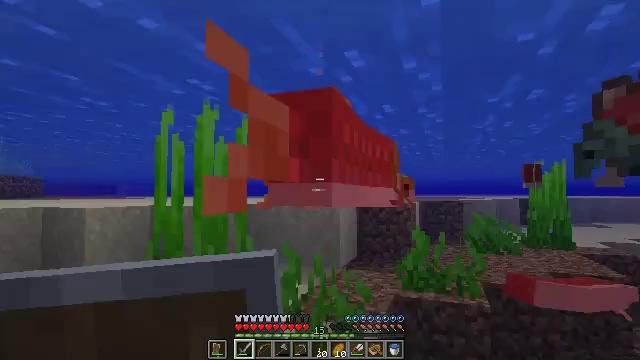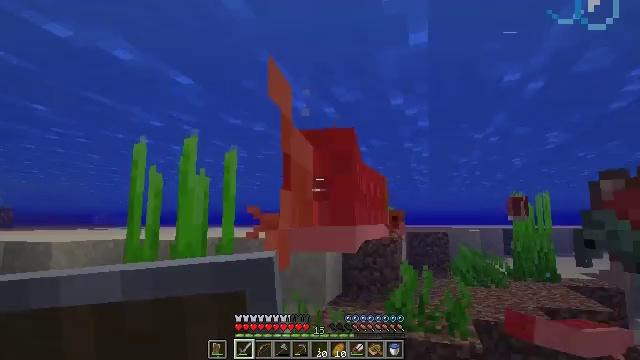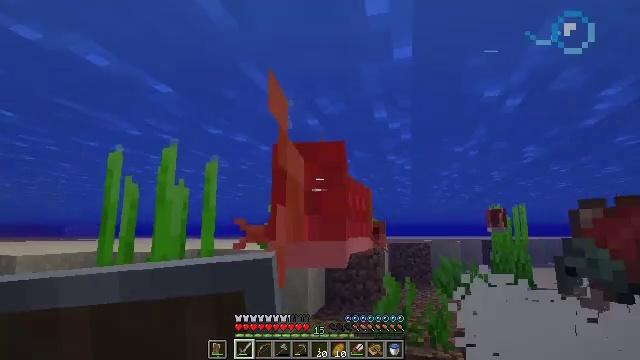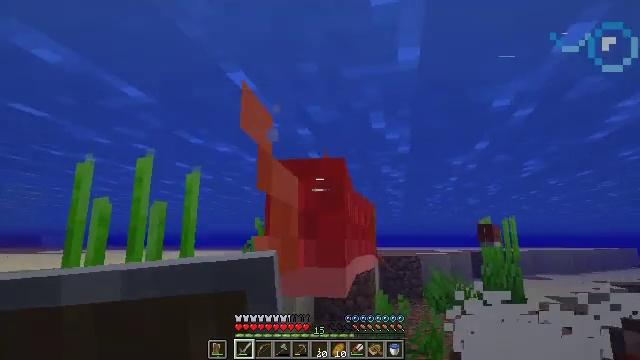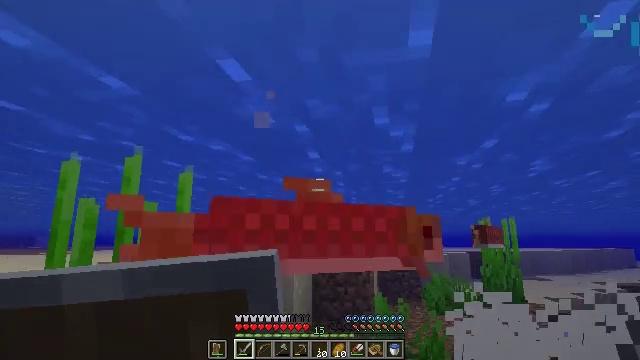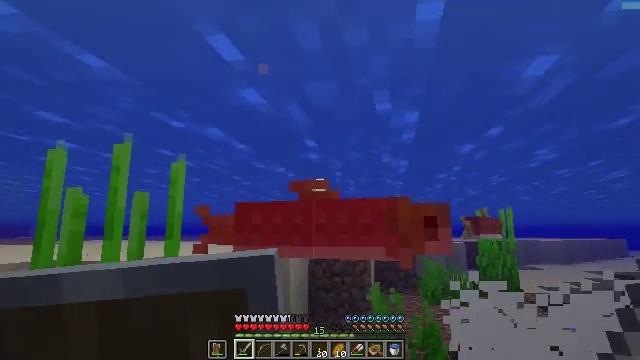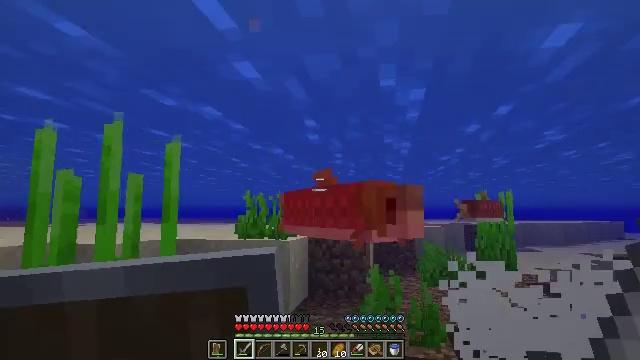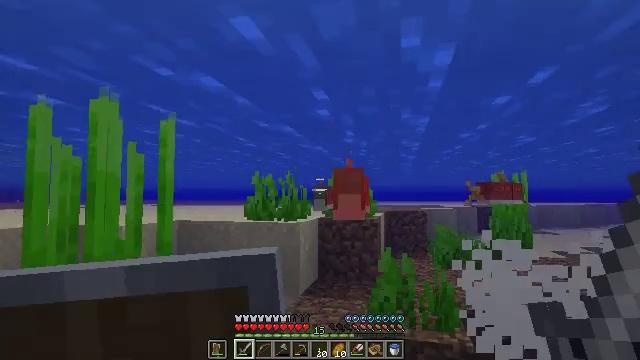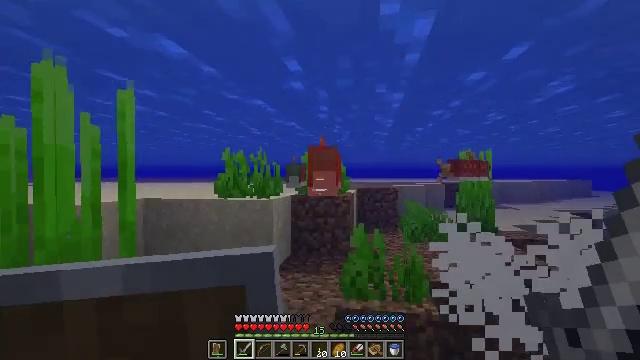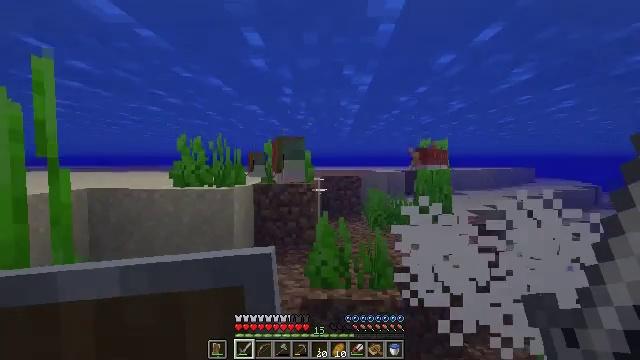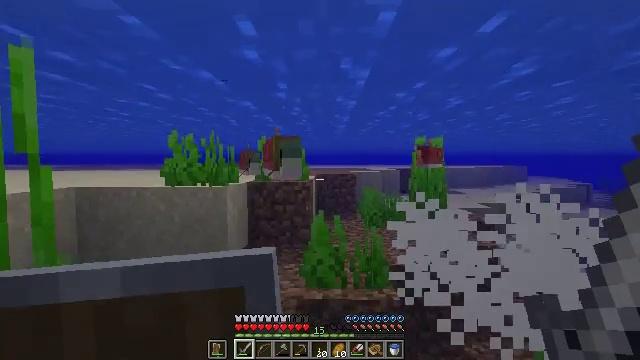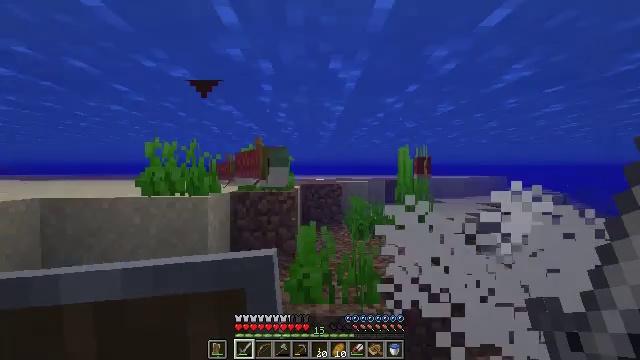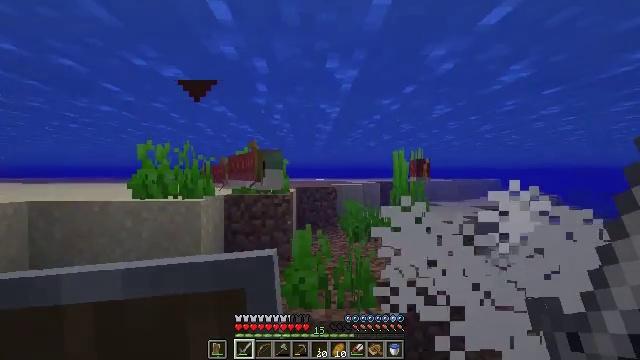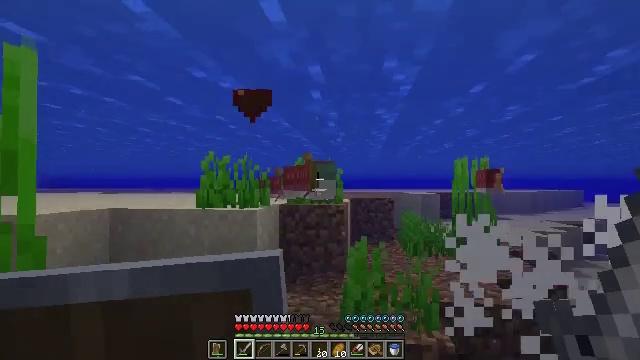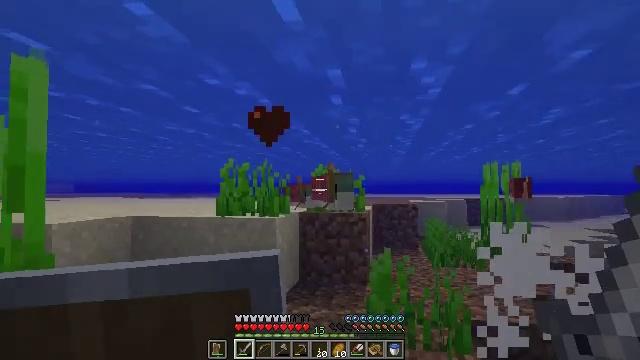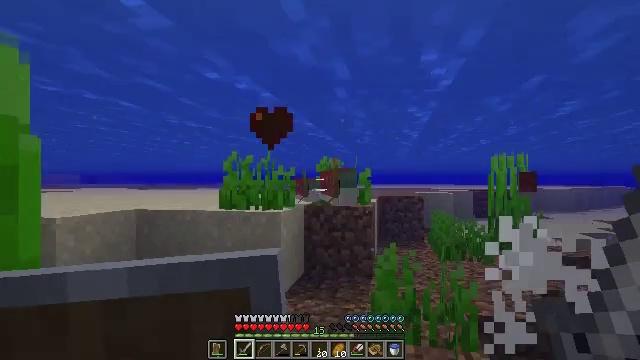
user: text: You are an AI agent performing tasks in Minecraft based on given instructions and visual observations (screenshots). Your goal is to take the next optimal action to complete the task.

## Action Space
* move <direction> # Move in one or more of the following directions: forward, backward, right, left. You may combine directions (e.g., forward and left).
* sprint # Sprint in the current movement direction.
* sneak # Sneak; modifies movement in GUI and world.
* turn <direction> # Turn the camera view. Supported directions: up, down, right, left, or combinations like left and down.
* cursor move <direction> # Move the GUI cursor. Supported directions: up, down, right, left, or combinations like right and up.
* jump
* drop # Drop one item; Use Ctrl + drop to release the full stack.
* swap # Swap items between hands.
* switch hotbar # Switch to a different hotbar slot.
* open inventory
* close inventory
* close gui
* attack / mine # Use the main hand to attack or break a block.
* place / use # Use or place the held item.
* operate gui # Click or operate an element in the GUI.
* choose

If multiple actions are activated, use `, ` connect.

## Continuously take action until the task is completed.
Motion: motion action
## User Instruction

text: Clear the seagrass to get an item.
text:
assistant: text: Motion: move forward, turn right and up, attack / mine
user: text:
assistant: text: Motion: move forward, turn right and up, attack / mine
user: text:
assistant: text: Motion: move forward, turn right and up, attack / mine
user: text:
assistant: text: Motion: move forward, attack / mine
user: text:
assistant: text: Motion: move forward, turn down, attack / mine
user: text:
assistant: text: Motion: move forward, turn down, attack / mine
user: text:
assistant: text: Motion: move forward, turn left and down, attack / mine
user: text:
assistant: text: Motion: move forward, turn right and down, attack / mine
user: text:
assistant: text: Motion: move forward, turn right and down, attack / mine
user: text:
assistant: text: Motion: move forward, turn right, attack / mine
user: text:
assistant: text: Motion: move forward, turn right and up, attack / mine
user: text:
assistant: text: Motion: move forward, attack / mine
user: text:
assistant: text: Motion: move forward, turn left and up, attack / mine, jump
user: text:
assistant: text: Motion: move forward, turn left, attack / mine, jump
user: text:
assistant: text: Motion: move forward, turn down, attack / mine, jump
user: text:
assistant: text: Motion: move forward, turn left and down, jump
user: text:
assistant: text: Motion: move forward, attack / mine
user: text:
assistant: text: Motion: move forward, turn right and down, attack / mine
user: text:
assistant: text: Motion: move forward, turn right, attack / mine
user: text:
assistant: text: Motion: move forward, turn right, attack / mine
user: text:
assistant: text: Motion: move forward, turn right and down, attack / mine
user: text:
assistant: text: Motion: move forward, turn right and down, attack / mine
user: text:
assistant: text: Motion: move forward, turn right and down, attack / mine
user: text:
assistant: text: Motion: move forward, turn down, attack / mine
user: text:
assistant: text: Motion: move forward, attack / mine
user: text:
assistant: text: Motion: move forward, attack / mine
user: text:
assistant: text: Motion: move forward, turn left and up, attack / mine
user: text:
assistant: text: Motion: move forward, attack / mine
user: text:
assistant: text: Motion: move forward, turn up, attack / mine
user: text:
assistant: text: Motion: move forward, attack / mine